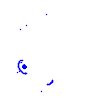
Particle: electron